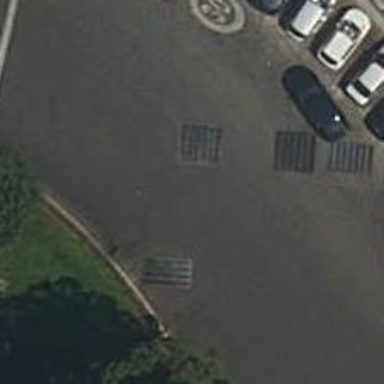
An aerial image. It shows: Parking area.